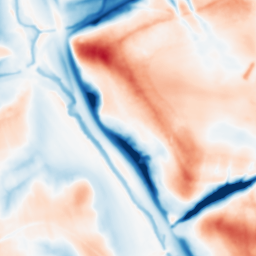
Category: multiscale
Decomposition family: dog_multiscale
Decomposition parameters: sigma_ratio: 2
n_scales: 4
base_sigma: 1
Upsampling method: cubic_mitchell
Upsampling parameters: scale: 2
Upsampling scale: 2